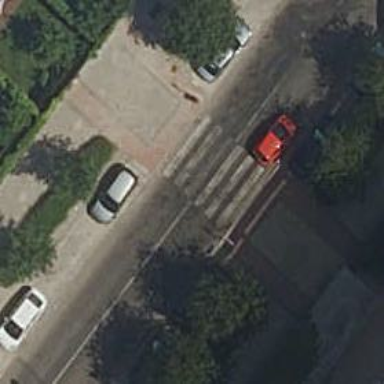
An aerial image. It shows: Uncontrolled road crossing.